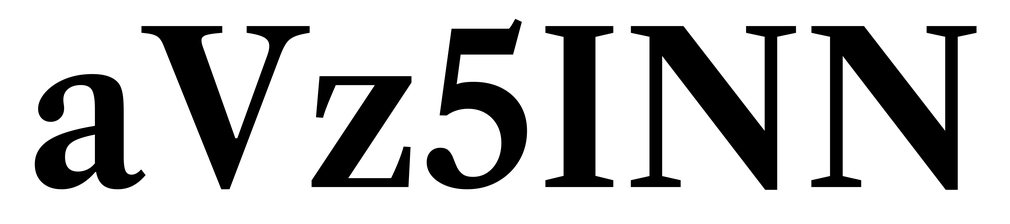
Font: LibreCaslonText_SemiBold